Interaction volume radius: 10 \u00c5
Interaction volume height: 25 \u00c5
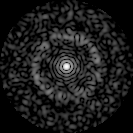
Disorder parameter: 0.8446